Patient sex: M
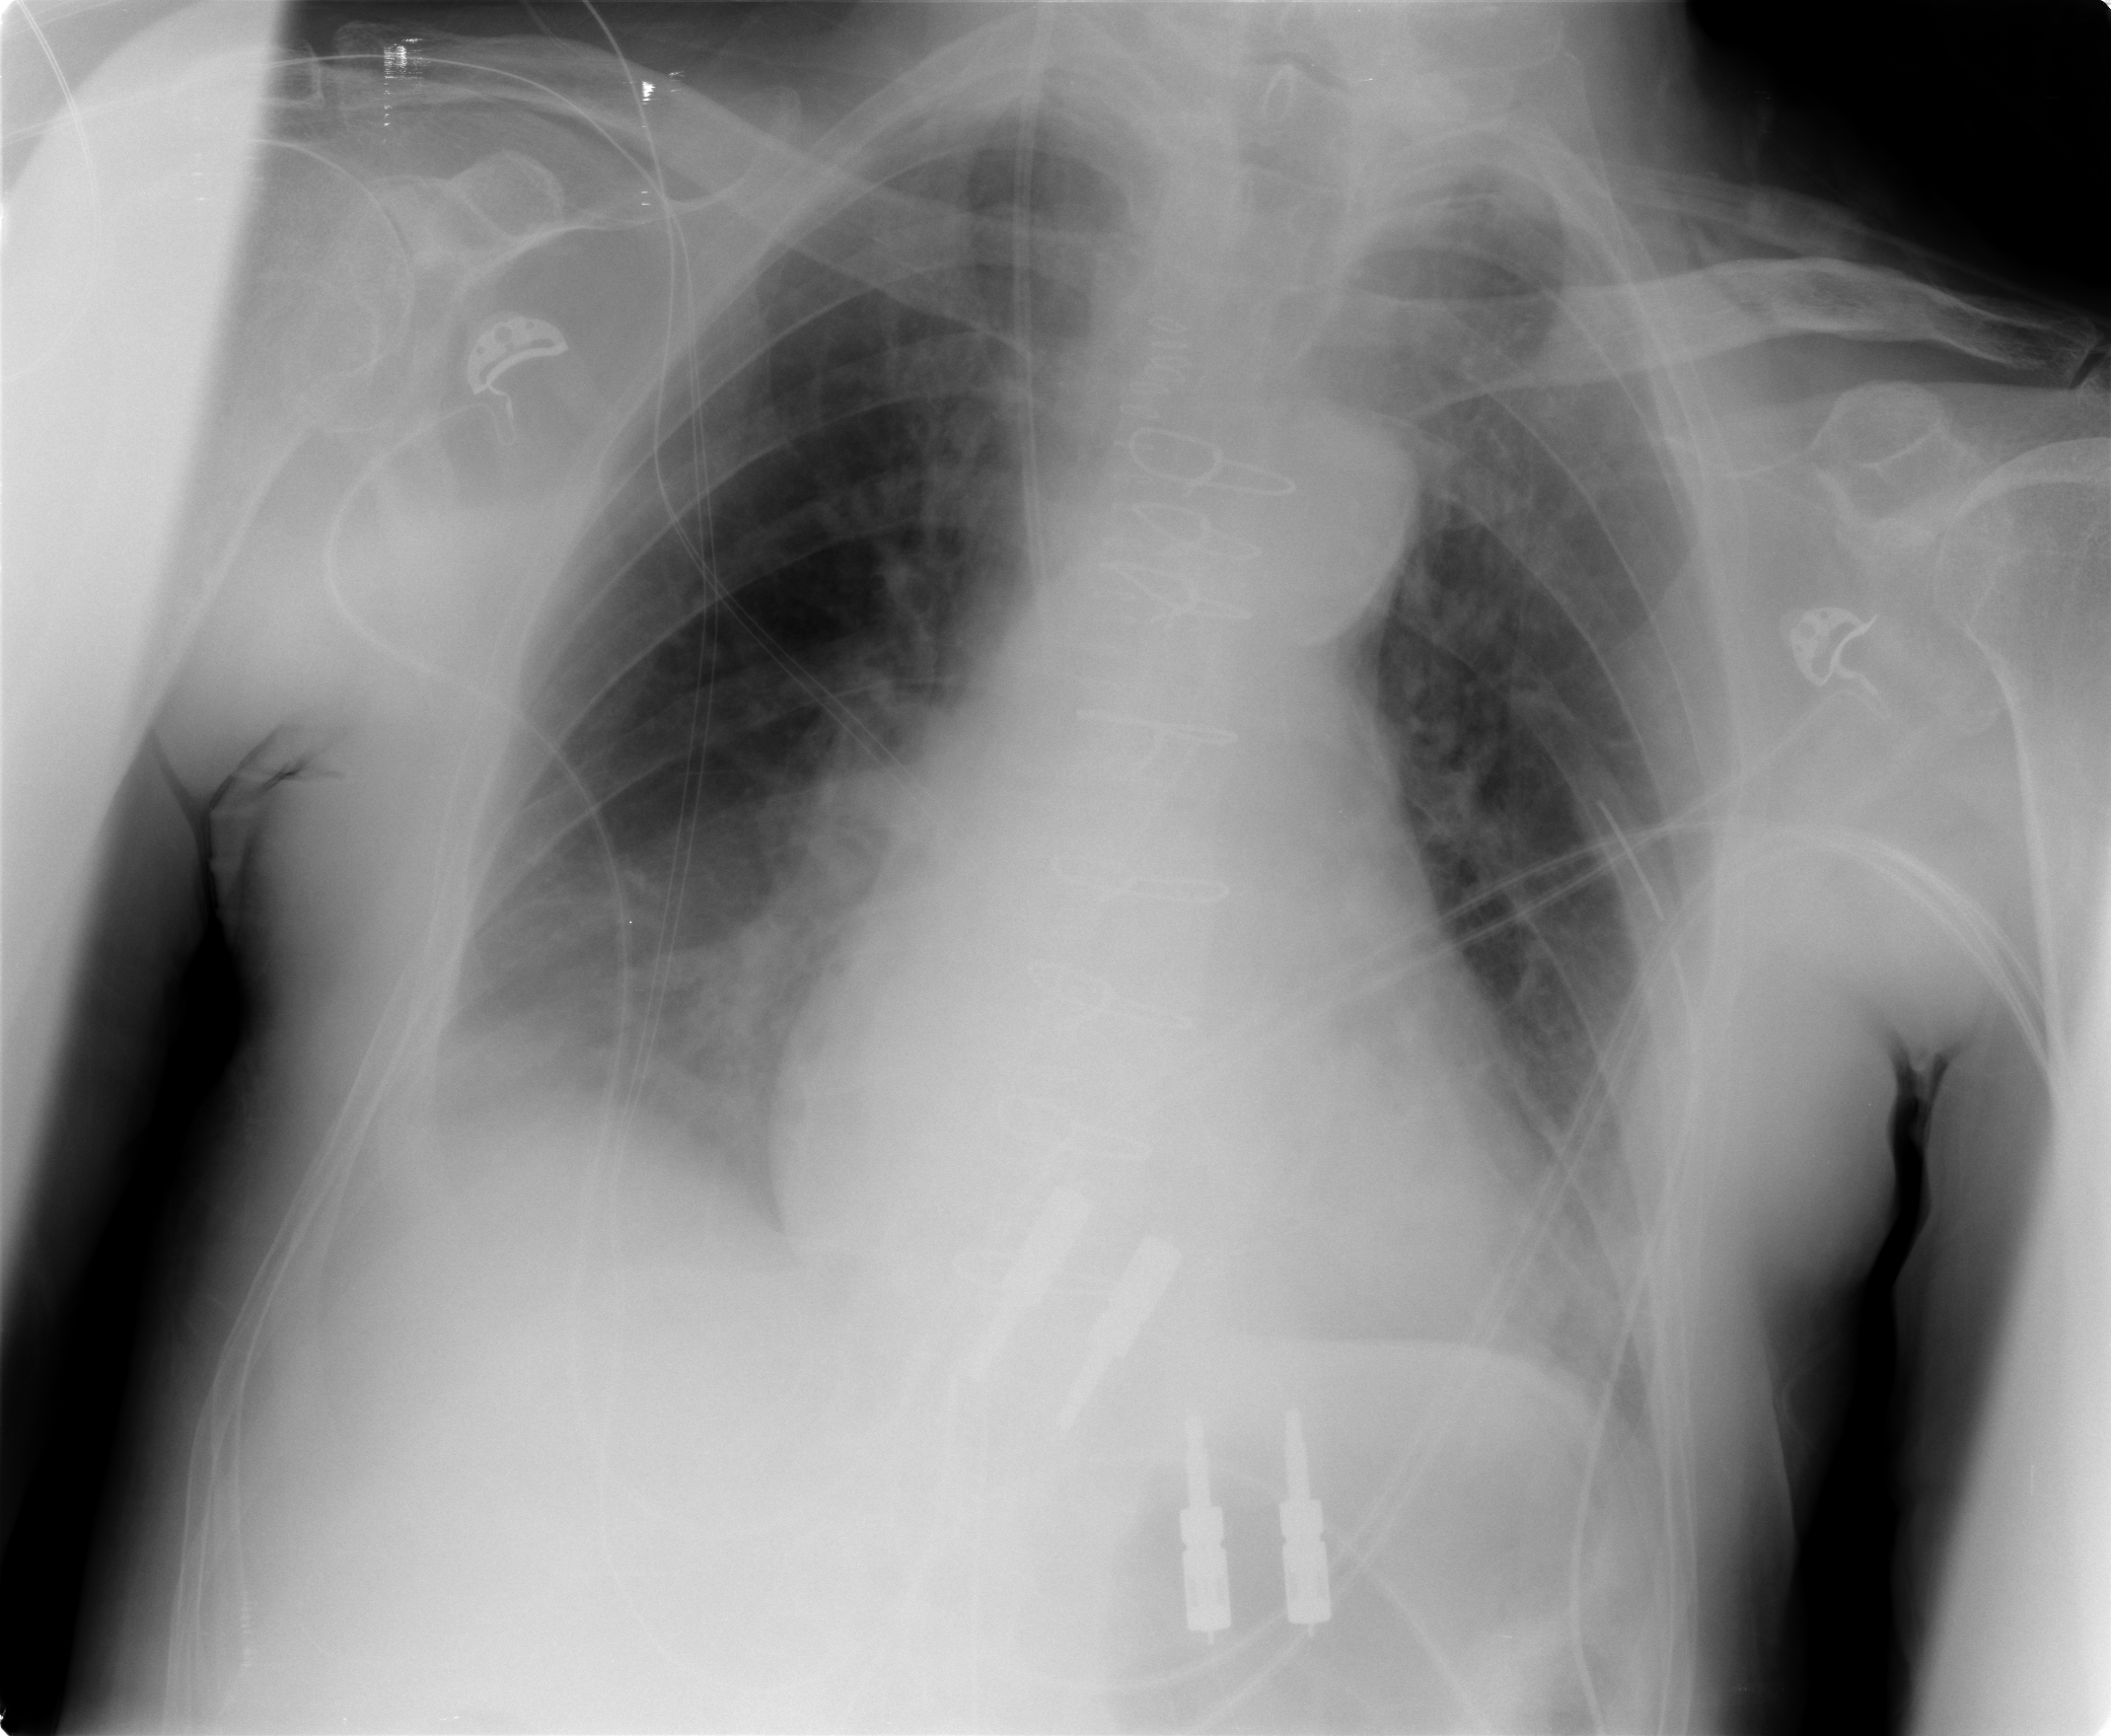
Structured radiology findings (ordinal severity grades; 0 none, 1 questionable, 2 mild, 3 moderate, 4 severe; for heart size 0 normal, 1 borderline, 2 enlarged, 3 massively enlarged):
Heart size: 2
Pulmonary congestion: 0
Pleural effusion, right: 2
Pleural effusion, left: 0
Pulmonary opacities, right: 0
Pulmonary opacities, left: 1
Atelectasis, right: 2
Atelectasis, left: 0